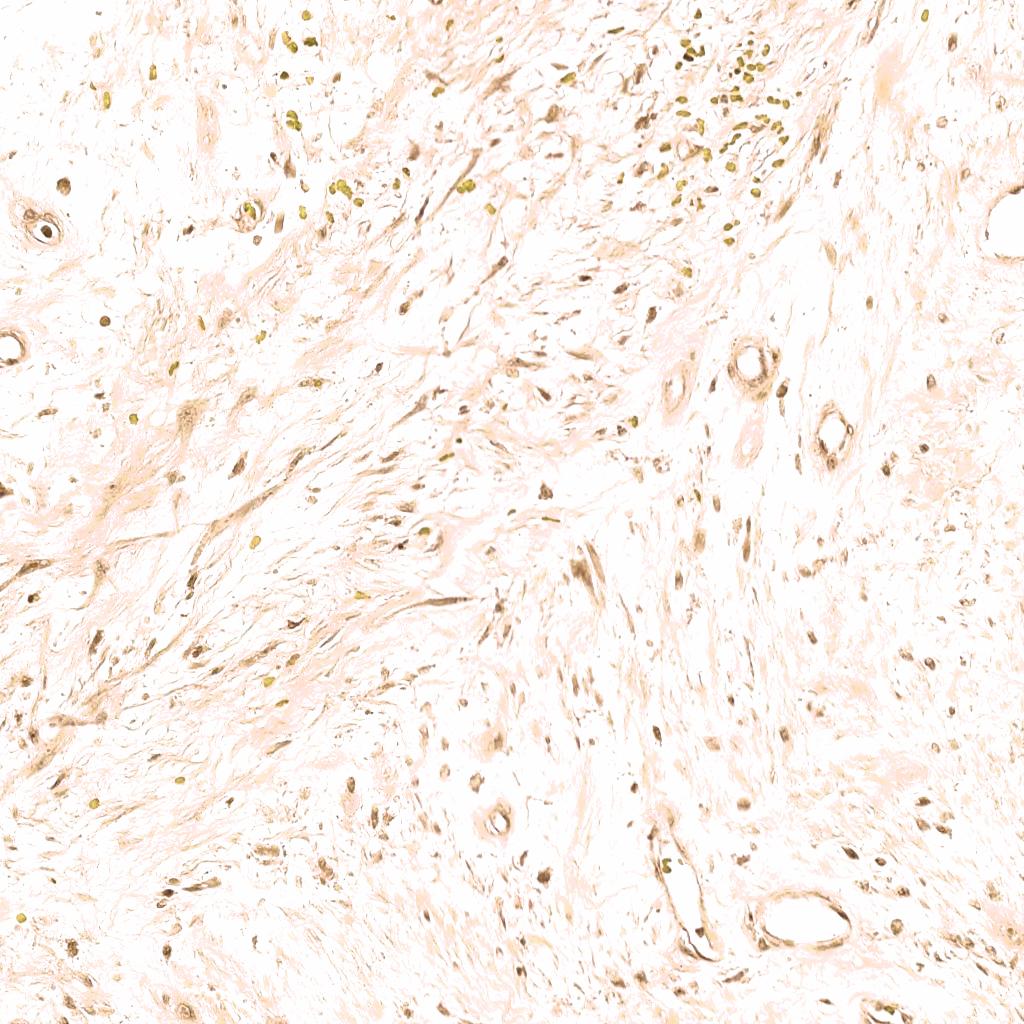
Label: Non-Viable-Tumor